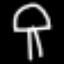
Label: mushroom